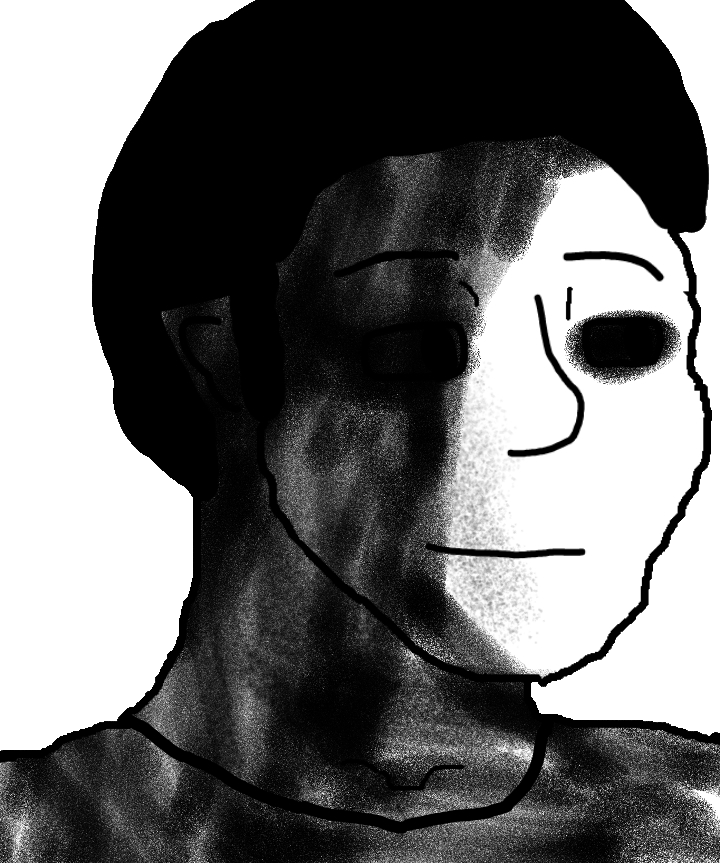
Label: 5_Withered_Wojak